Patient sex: M
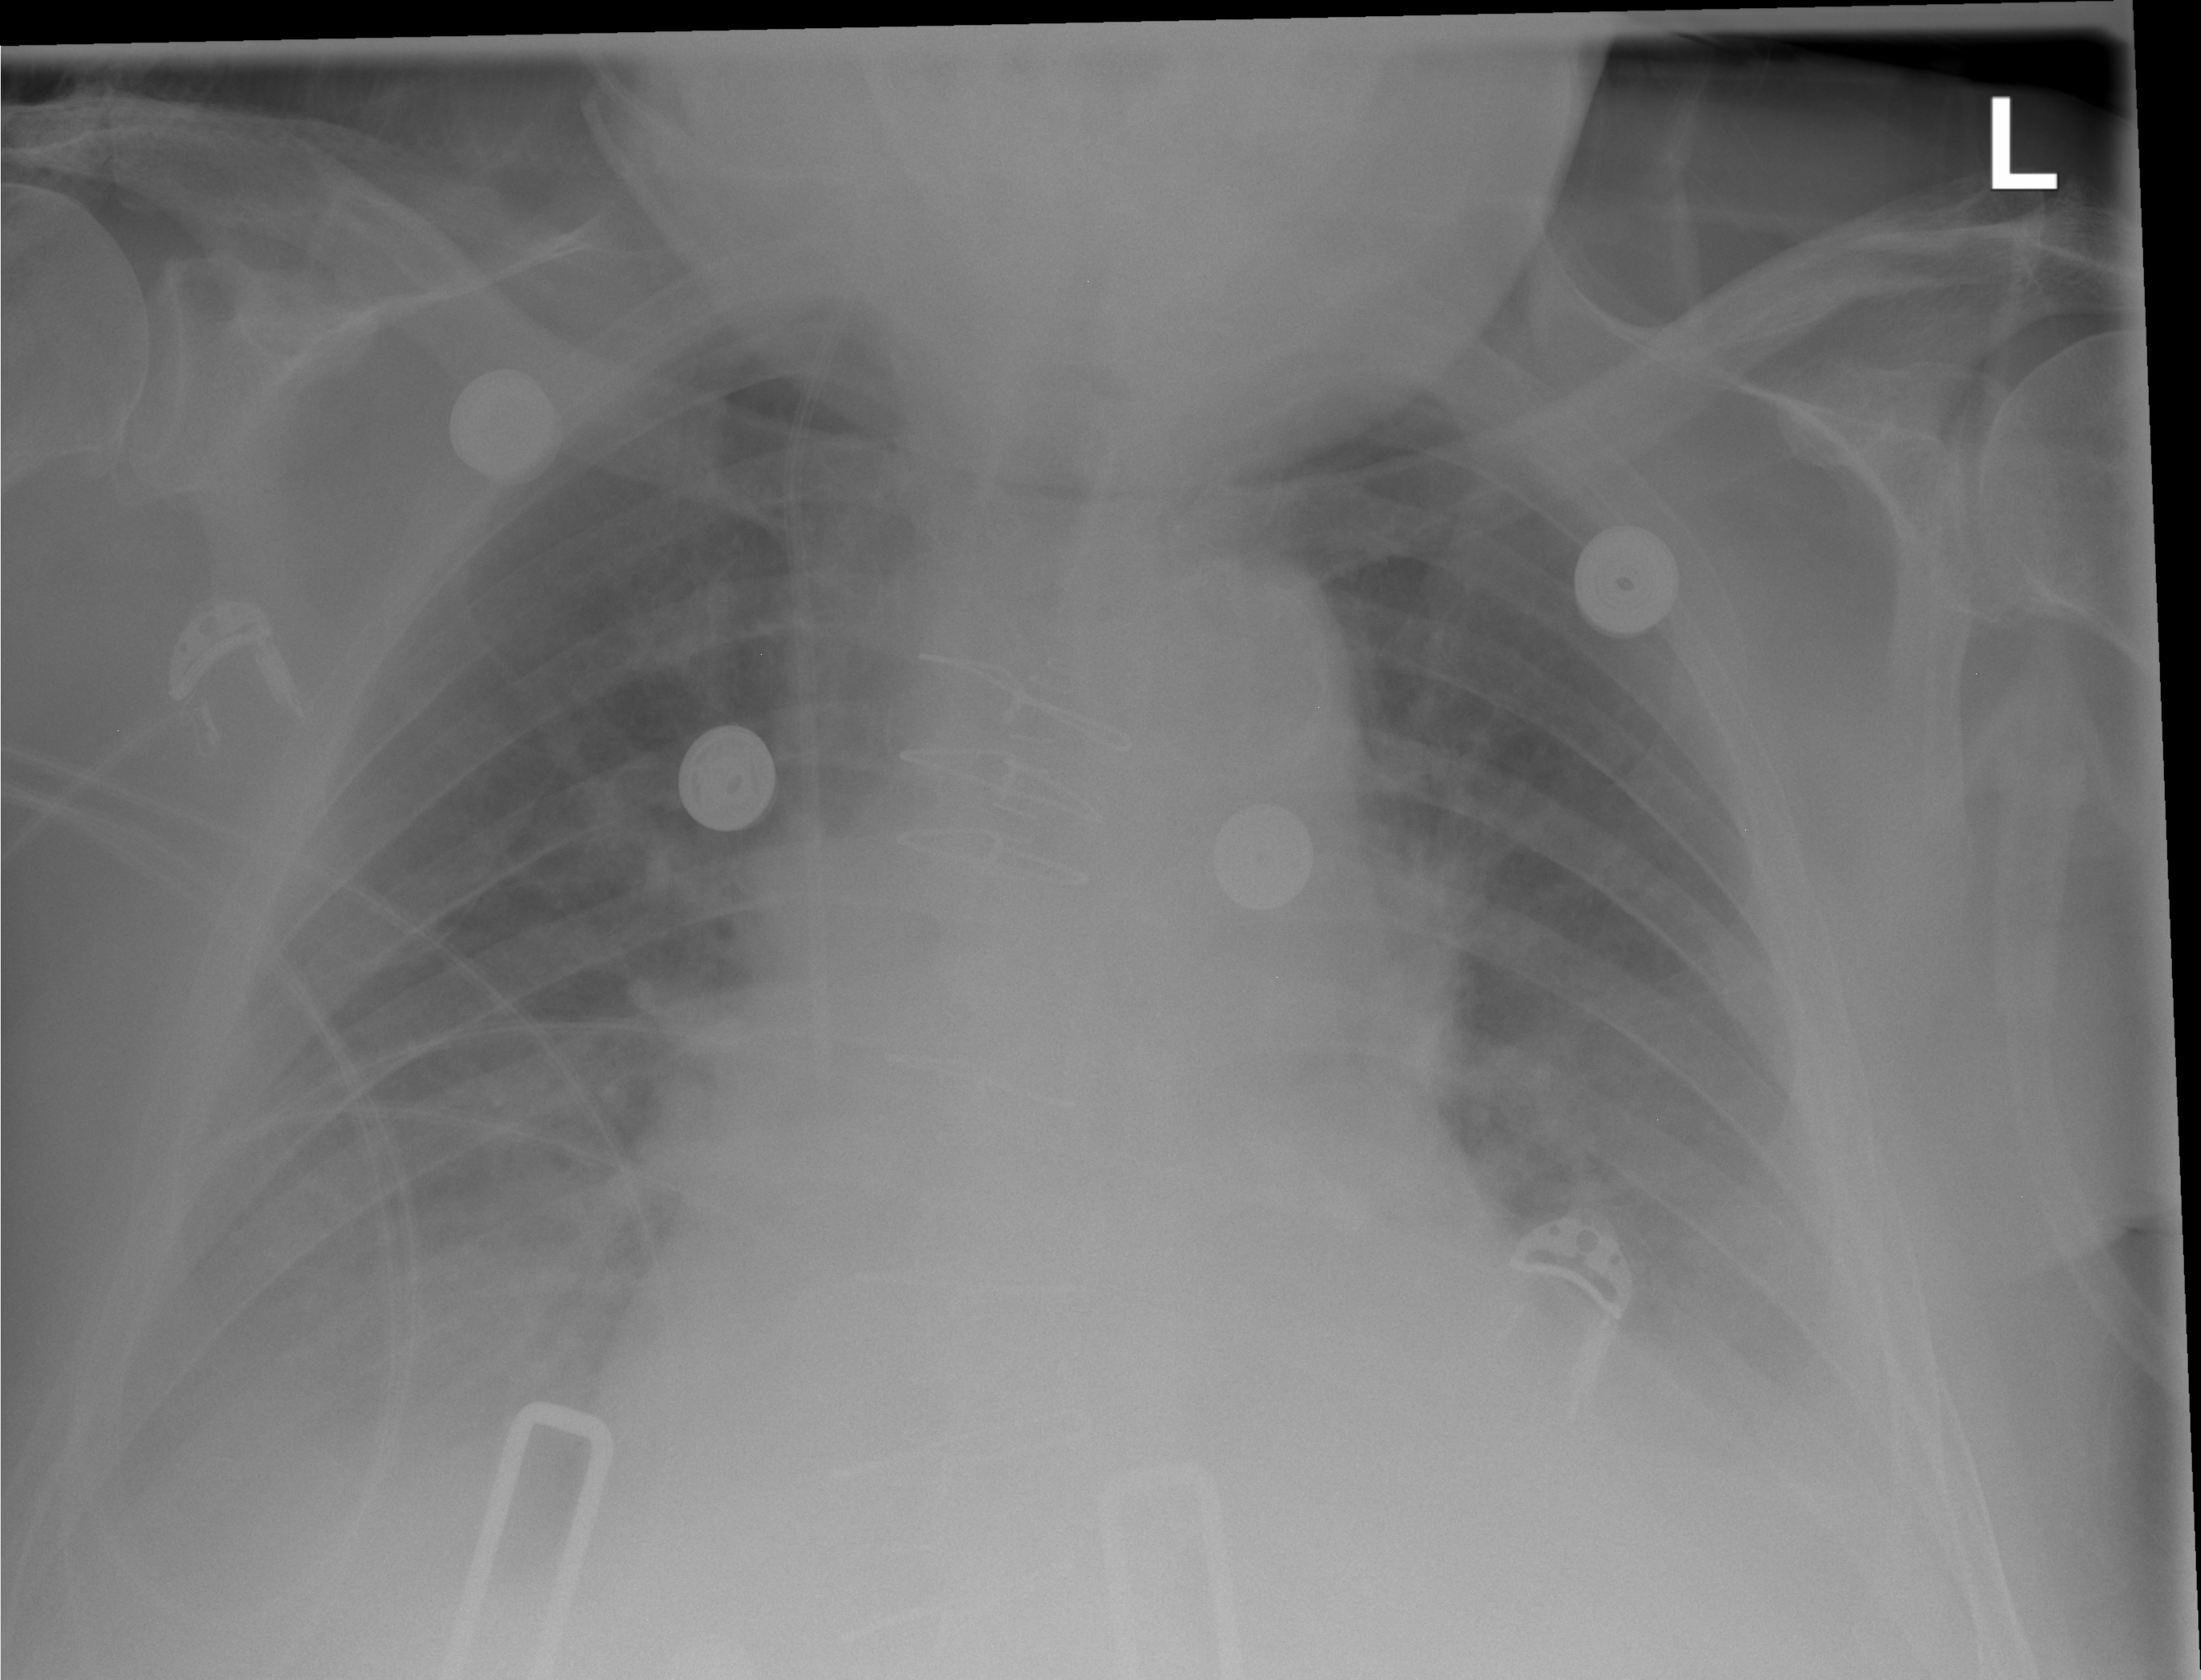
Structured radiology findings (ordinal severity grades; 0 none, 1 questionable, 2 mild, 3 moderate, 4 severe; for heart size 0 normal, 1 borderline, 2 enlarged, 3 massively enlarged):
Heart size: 2
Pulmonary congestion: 1
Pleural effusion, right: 2
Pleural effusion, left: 2
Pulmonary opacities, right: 0
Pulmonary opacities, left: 0
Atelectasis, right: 2
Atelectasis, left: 2